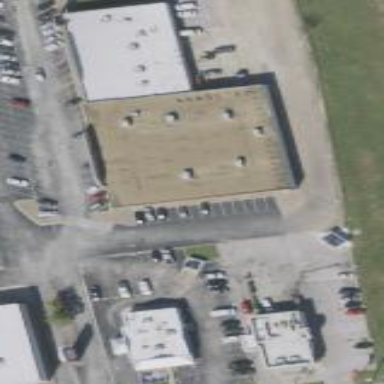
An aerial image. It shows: Variety store located in building.